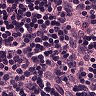
Metastatic tissue present: no